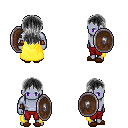
a pixel art fantasy rpg character, male body template, dark elf, purple skin, yellow cape, red pants, gray unkempt hairstyle, leather bracers, brown slippers, shield, four views (front, back, left, right), 2x2 character sprite sheet, small pixel art, hard edges, no anti-aliasing